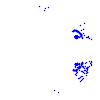
Particle: pion